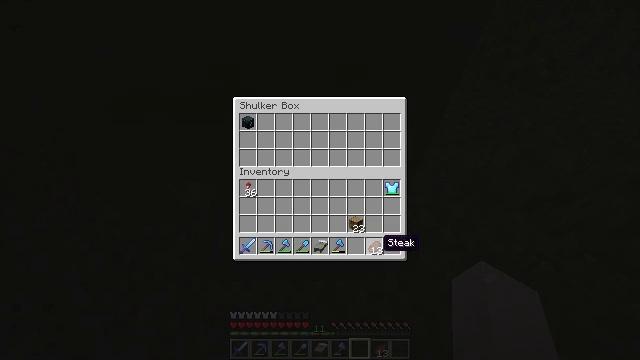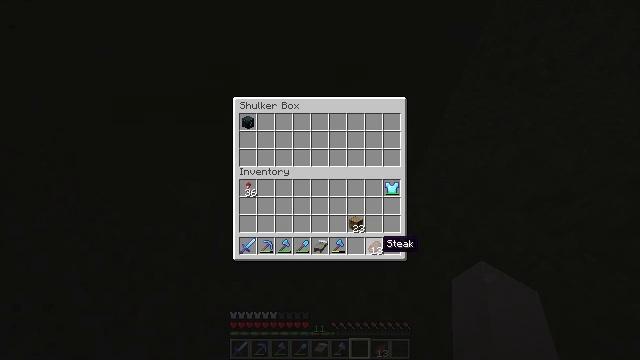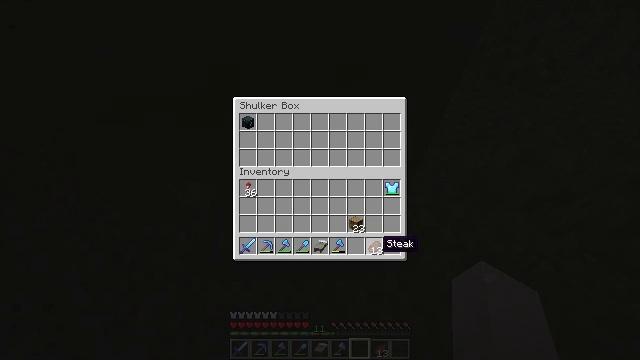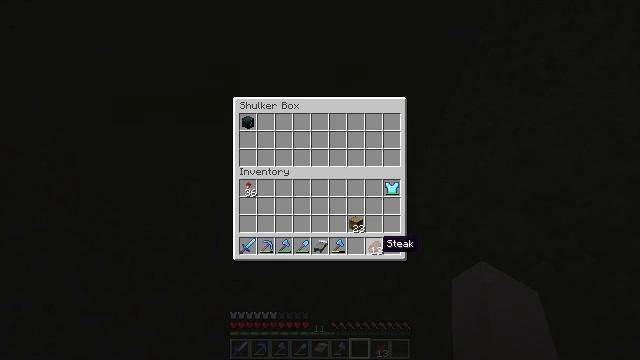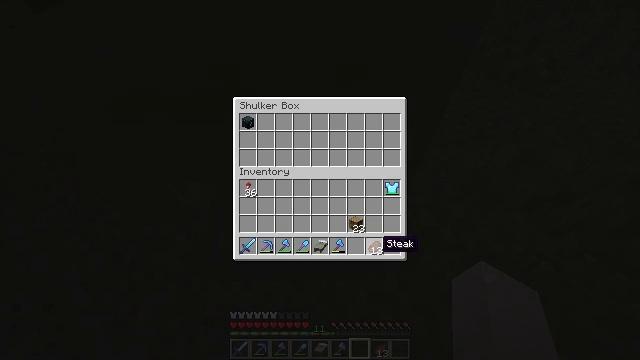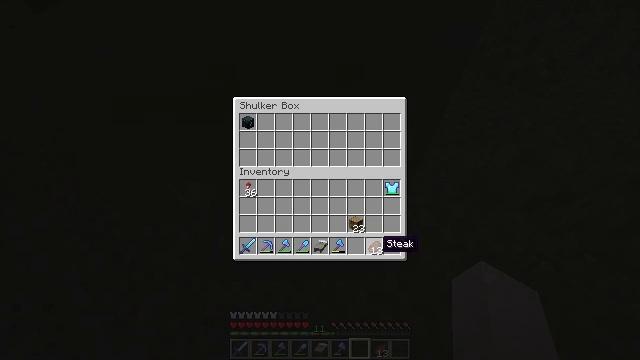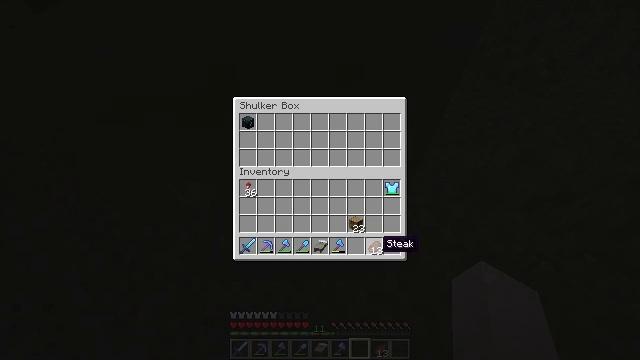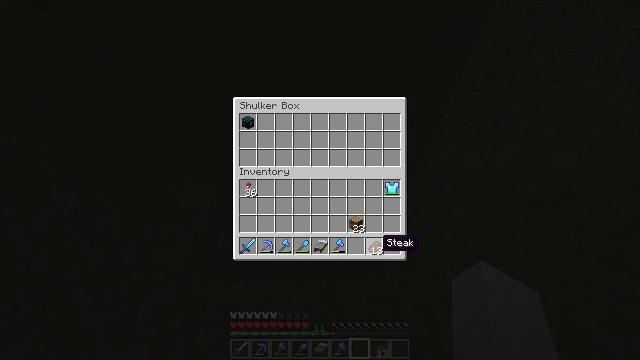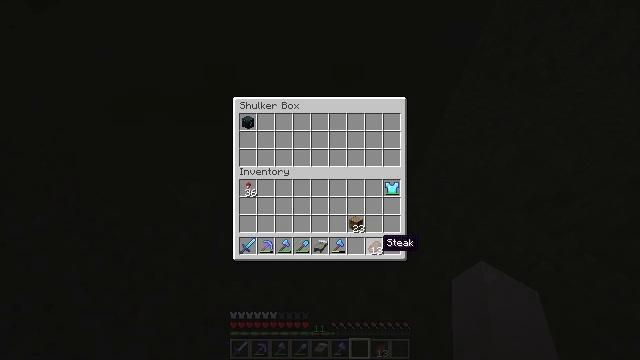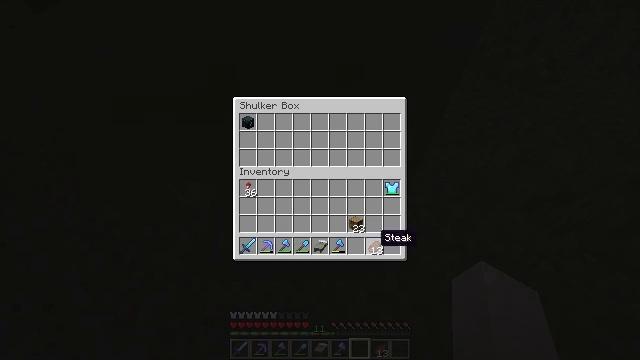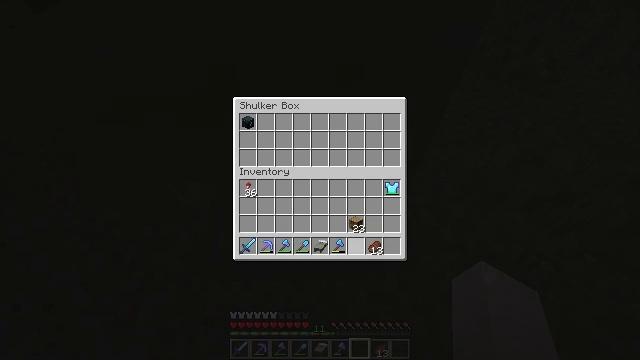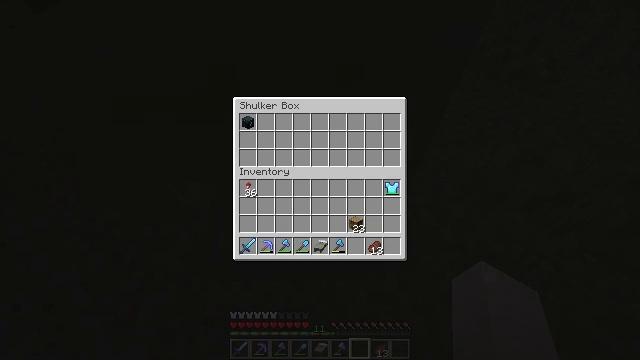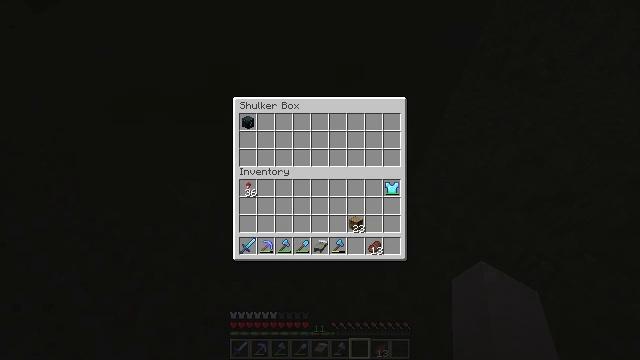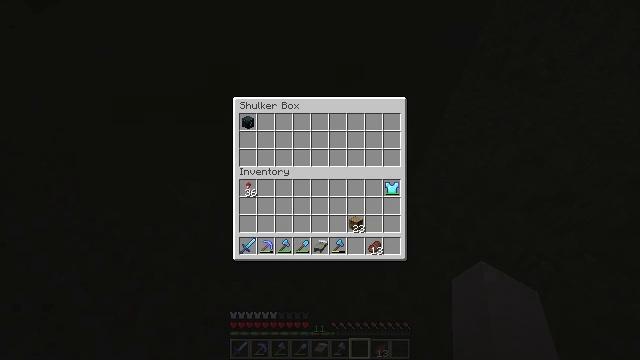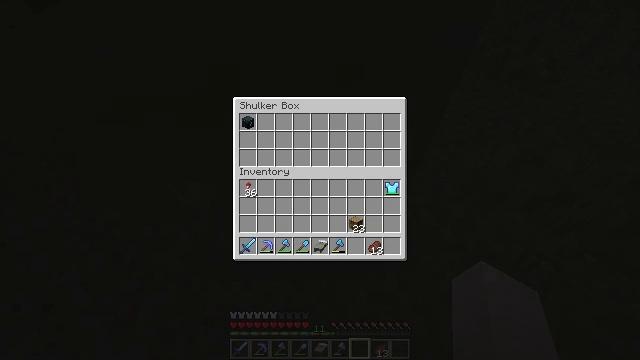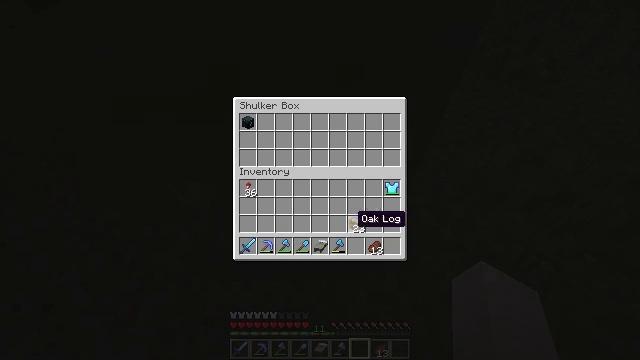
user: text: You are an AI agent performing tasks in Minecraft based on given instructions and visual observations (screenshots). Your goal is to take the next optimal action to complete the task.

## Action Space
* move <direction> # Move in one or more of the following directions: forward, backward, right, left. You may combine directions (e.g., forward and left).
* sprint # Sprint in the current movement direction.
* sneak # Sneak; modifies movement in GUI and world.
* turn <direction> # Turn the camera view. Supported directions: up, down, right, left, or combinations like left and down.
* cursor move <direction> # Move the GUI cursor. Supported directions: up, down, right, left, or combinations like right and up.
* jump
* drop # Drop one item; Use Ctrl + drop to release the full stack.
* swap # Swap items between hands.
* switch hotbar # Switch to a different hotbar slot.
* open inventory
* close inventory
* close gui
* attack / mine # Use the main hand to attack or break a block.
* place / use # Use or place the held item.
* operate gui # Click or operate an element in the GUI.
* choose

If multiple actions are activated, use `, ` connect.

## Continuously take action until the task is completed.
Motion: motion action
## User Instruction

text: Break the ender chest to move it.
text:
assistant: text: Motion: sneak
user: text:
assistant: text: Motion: sneak
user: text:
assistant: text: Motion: sneak
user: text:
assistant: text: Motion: sneak
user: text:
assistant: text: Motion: sneak
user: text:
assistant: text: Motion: sneak
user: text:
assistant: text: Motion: sneak
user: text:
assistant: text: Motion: sneak
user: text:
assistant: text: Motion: sneak
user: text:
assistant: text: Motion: sneak, cursor move left
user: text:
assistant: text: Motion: sneak, cursor move left
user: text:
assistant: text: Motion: sneak
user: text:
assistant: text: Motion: sneak
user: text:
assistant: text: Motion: sneak
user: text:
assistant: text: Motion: sneak
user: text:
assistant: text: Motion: sneak
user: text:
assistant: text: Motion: sneak
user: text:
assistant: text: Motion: sneak
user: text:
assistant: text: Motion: sneak
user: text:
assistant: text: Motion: sneak
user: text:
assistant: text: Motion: sneak
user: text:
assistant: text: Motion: sneak
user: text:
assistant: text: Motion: sneak
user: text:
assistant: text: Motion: sneak
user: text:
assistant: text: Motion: sneak
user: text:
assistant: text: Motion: sneak, cursor move left
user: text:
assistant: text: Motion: sneak, cursor move left and up
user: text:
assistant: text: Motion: sneak, cursor move left
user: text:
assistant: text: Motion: sneak
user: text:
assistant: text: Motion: sneak, cursor move left